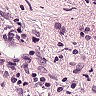
Metastatic tissue present: no